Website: apple
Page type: account-selection
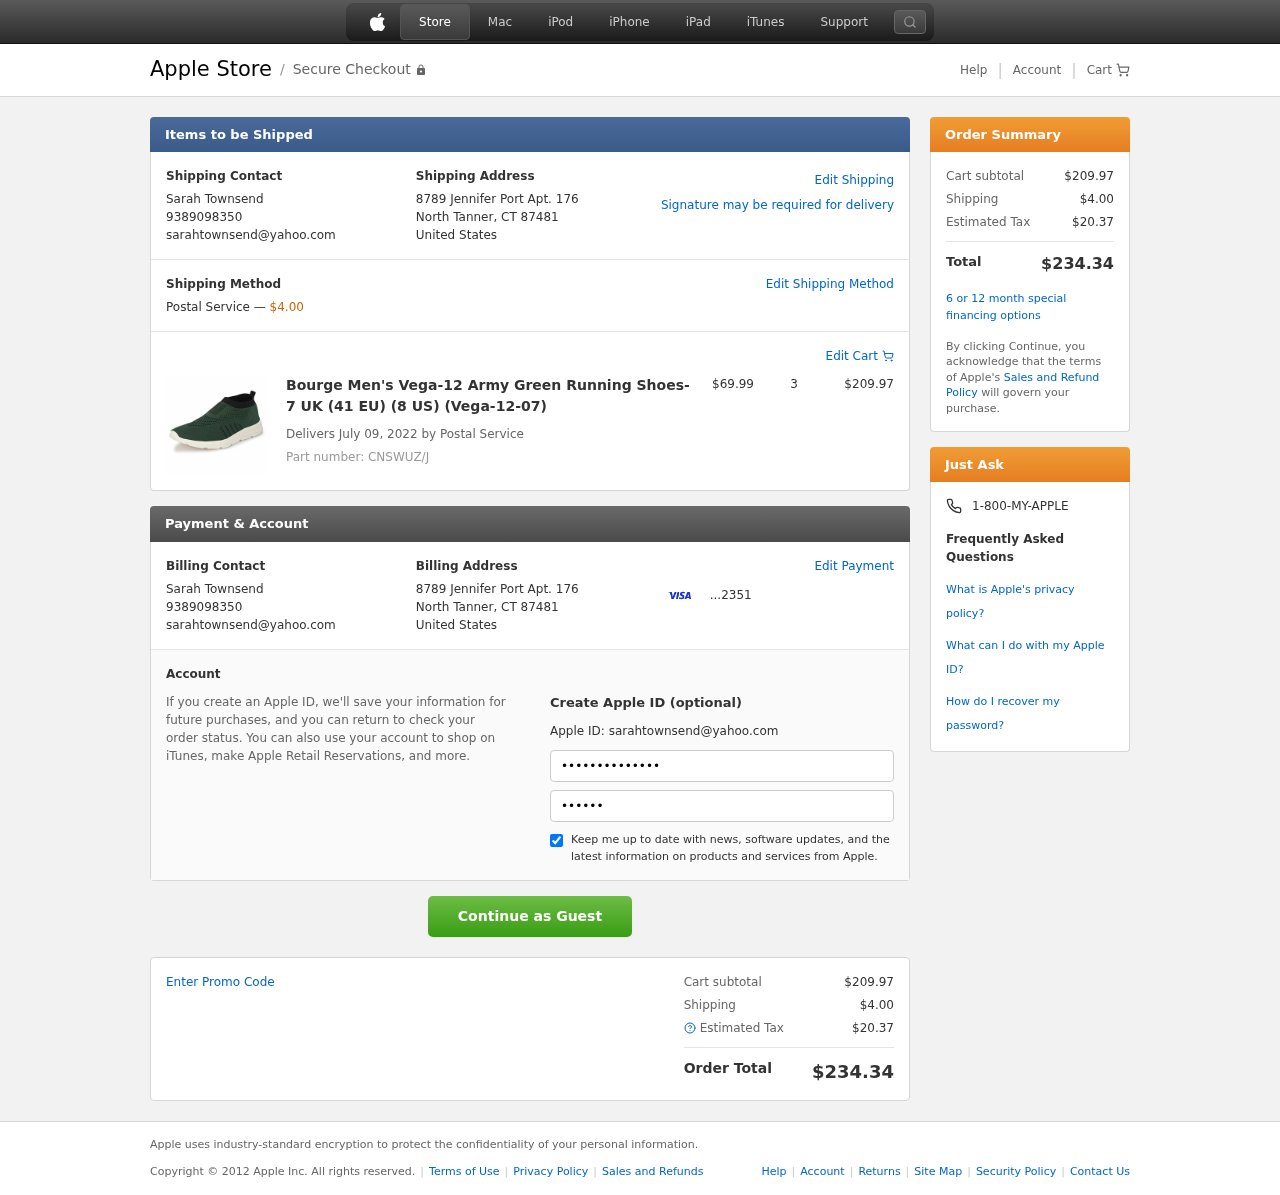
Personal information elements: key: PII_CARD_LAST4
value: ...2351
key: PII_CITY_STATE_ZIP
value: North Tanner, CT 87481
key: PII_COUNTRY
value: United States
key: PII_EMAIL
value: sarahtownsend@yahoo.com
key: PII_FULLNAME
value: Sarah Townsend
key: PII_PHONE
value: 9389098350
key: PII_STREET
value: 8789 Jennifer Port Apt. 176
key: PII_FIRSTNAME
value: Sarah
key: PII_LASTNAME
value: Townsend
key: PII_FULLNAME2
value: Sarah Townsend
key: PII_FULLNAME3
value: Sarah Townsend
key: PII_FIRSTNAME2
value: Sarah
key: PII_FIRSTNAME3
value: Sarah
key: PII_LASTNAME2
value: Townsend
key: PII_LASTNAME3
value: Townsend
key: PII_FIRSTNAME_DERIVED
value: Sarah
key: PII_LASTNAME_DERIVED
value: Townsend
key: PII_FULLNAME_DERIVED
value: Sarah Townsend
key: PII_NAME_FULL_DERIVED
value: Sarah Townsend
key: PII_PHONE_LINE
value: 8350
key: PII_PHONE_SUFFIX
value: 8350
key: PII_PHONE2
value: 9389098350
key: PII_PHONE3
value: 9389098350
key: PII_PHONE_NUMERIC
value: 9389098350
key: PII_PHONE_LINE_NUMERIC
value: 8350
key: PII_PHONE_SUFFIX_NUMERIC
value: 8350
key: PII_PHONE2_NUMERIC
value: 9389098350
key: PII_PHONE3_NUMERIC
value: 9389098350
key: PII_PHONE_DIGITS
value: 9389098350
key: PII_PHONE_LAST4
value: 8350
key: PII_EMAIL2
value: sarahtownsend@yahoo.com
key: PII_EMAIL3
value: sarahtownsend@yahoo.com
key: PII_CITY
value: North Tanner
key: PII_STATE_ABBR
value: CT
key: PII_POSTCODE
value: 87481
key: PII_POSTCODE_FULL
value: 87481
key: PII_CITY_STATE
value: North Tanner, CT
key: PII_POSTCODE_NUMERIC
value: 87481
Product elements: key: PRODUCT1_NAME
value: Bourge Men's Vega-12 Army Green Running Shoes-7 UK (41 EU) (8 US) (Vega-12-07)
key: PRODUCT1_PRICE
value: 69.99
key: PRODUCT1_QUANTITY
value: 3
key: PRODUCT_PART_NUMBER
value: Part number: CNSWUZ/J
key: PRODUCT_TOTAL
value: $209.97
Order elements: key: ORDER_SHIPPING_COST
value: $4.00
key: ORDER_DELIVERY_DATE
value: Delivers July 09, 2022 by Postal Service
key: ORDER_SUBTOTAL
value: $209.97
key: ORDER_TAX
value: $20.37
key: ORDER_TOTAL
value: $234.34